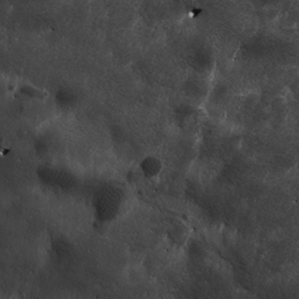
Label: non_frost